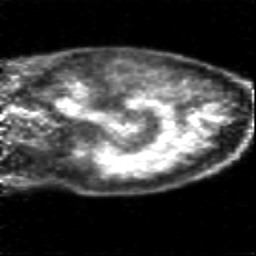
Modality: PET
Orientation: sagittal
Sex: female
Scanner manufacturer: siemens